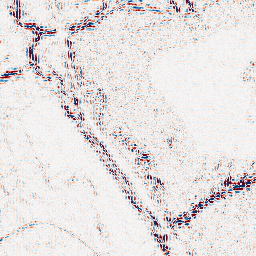
Category: wavelet
Decomposition family: wavelet_biorthogonal
Decomposition parameters: wavelet: bior3.5
level: 2
Upsampling method: quintic
Upsampling parameters: scale: 2
Upsampling scale: 2